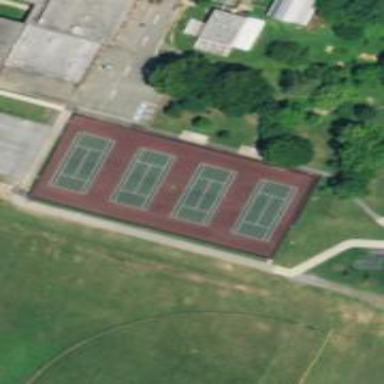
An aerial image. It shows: Tennis court in leisure pitch.